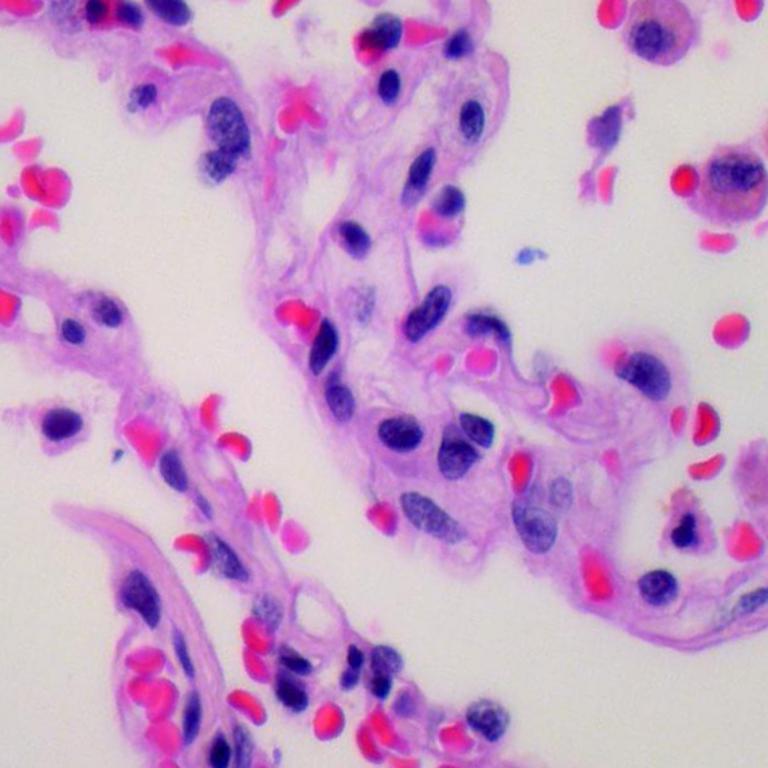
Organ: lung
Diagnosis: benign